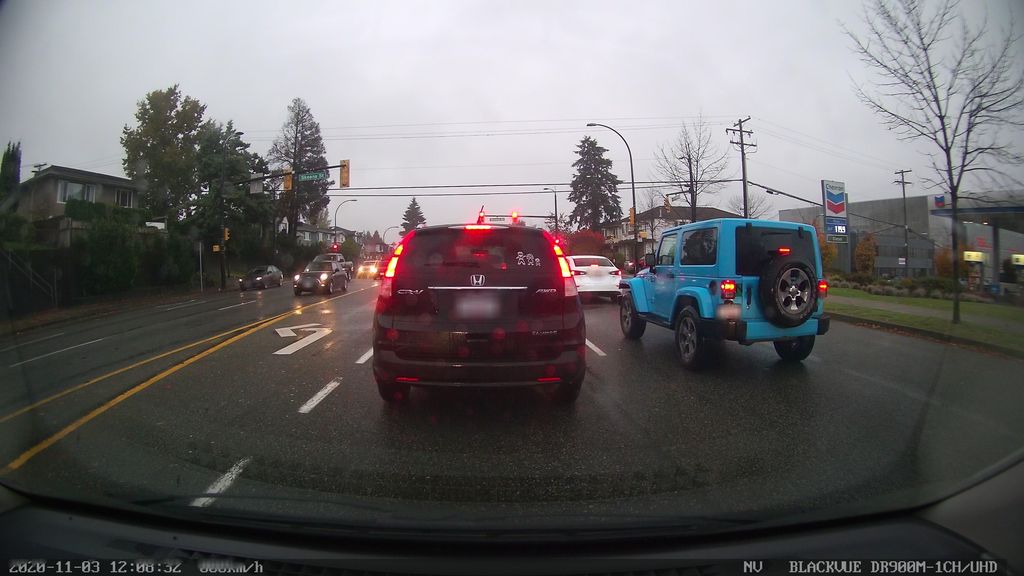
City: vancouver